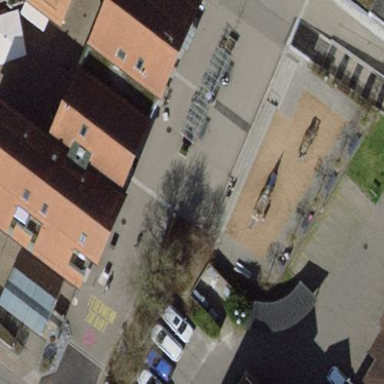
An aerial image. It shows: Playground area for leisure activities on the land.